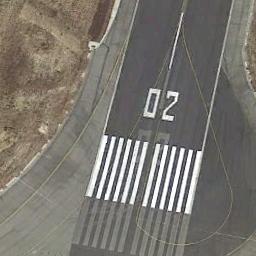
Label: runway